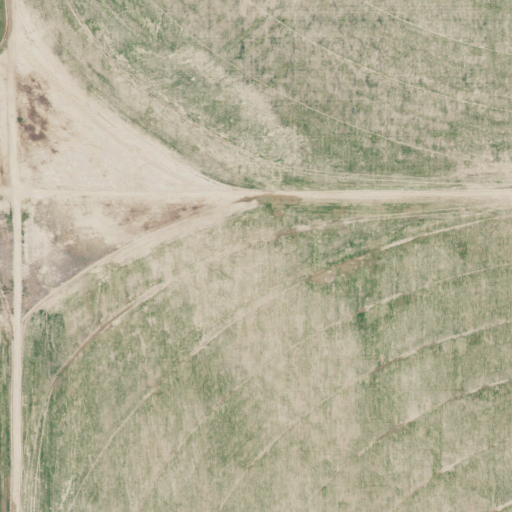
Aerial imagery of plain(s) in Idaho named Murphy Flat containing cultivated crops, grassland, and pasture